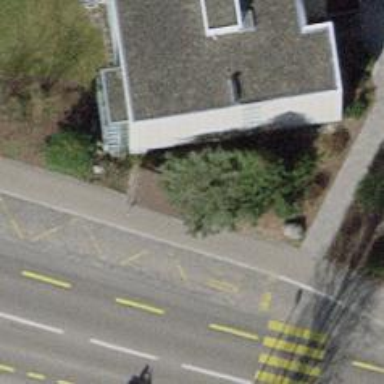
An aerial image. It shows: Brown bench.